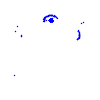
Particle: pion